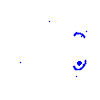
Particle: kaon